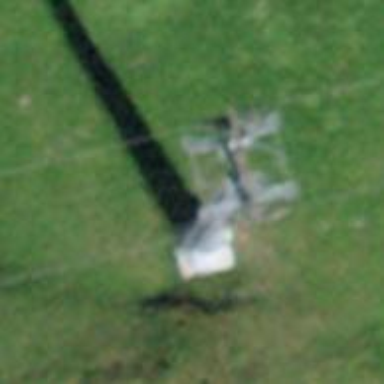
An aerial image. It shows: Pylon used for aerialway.